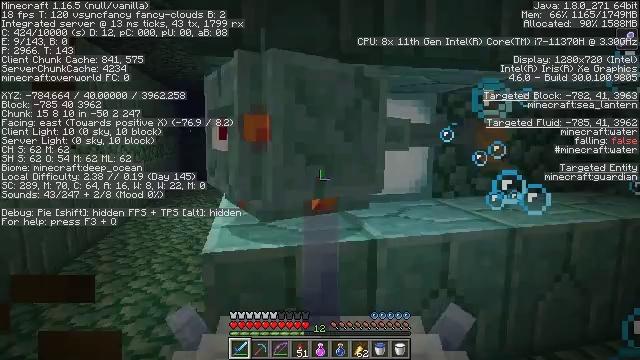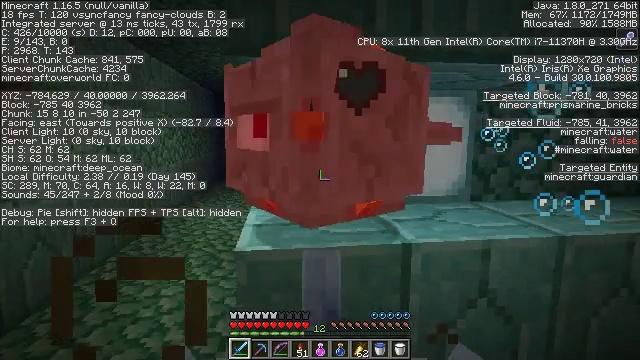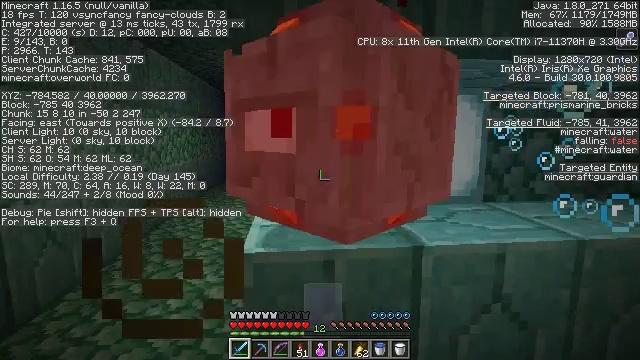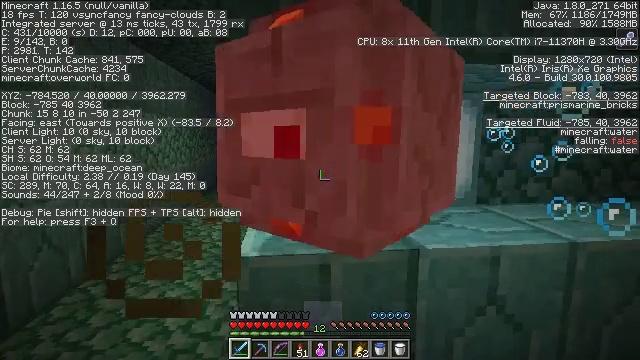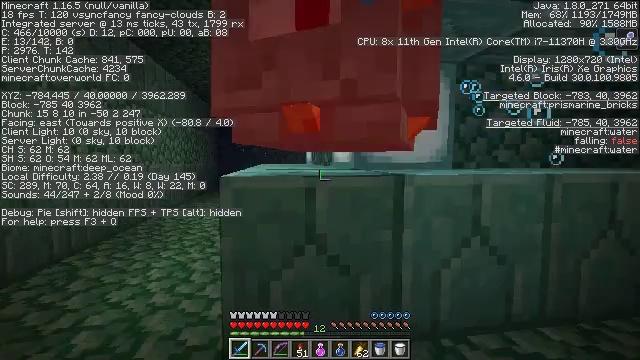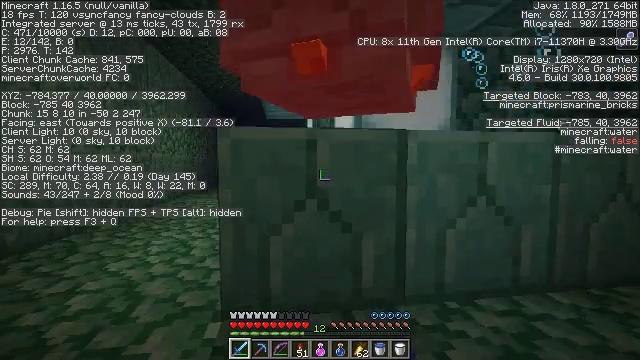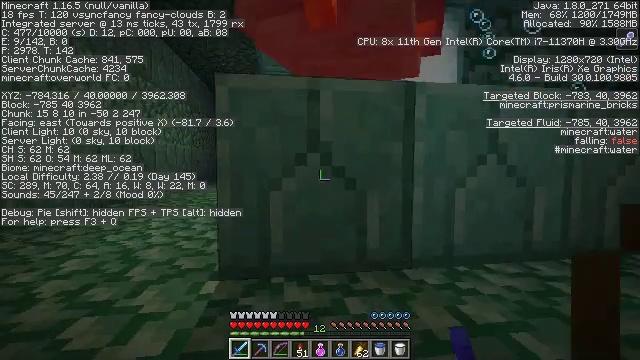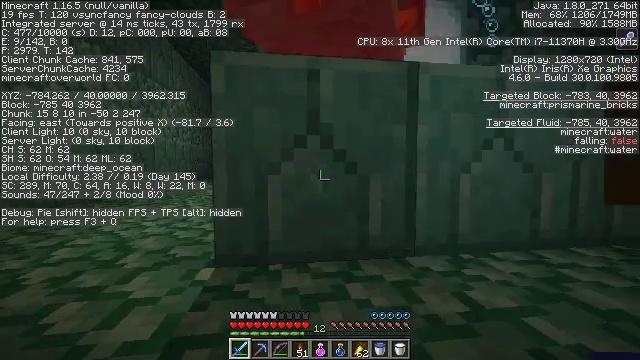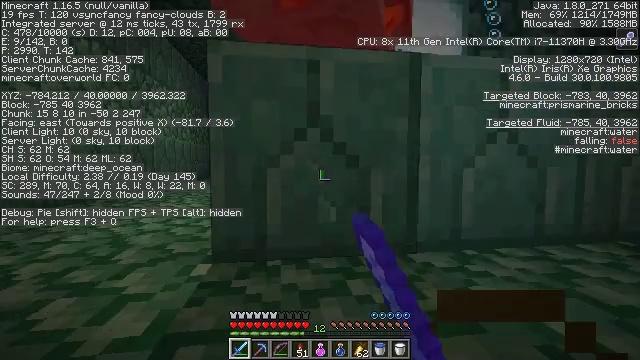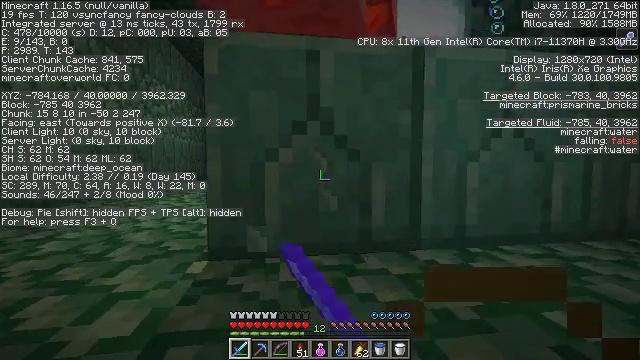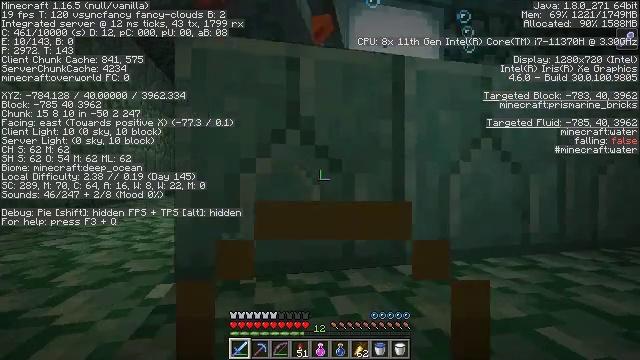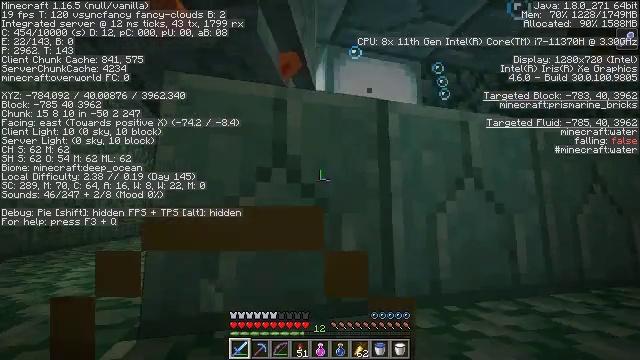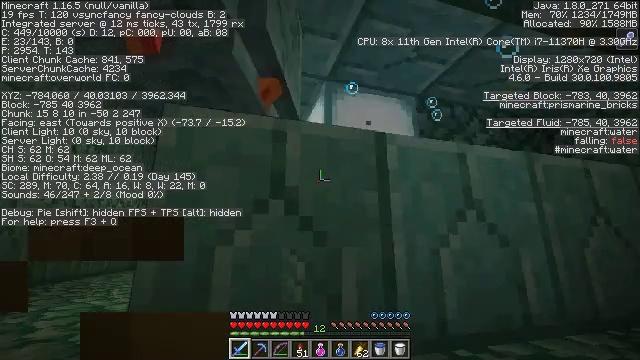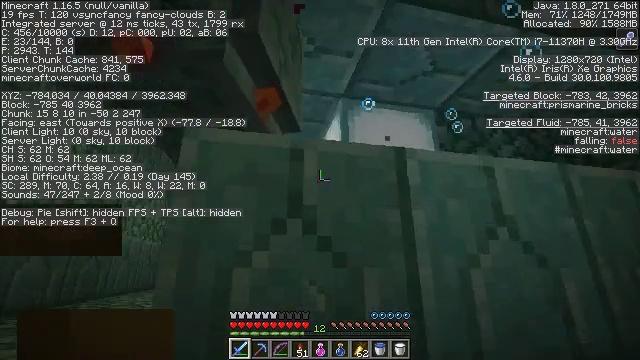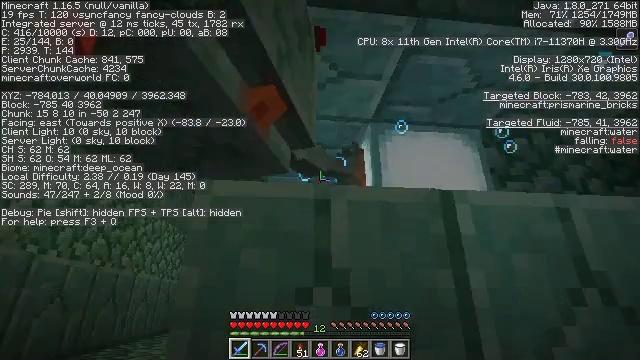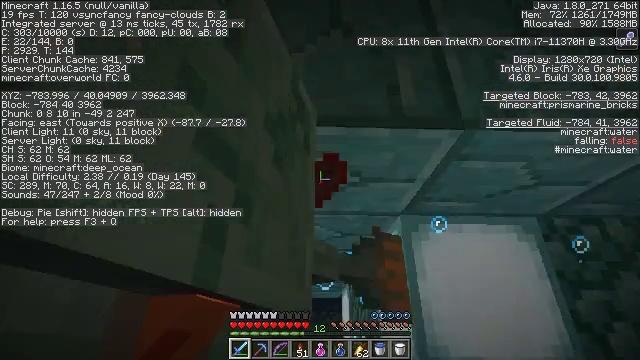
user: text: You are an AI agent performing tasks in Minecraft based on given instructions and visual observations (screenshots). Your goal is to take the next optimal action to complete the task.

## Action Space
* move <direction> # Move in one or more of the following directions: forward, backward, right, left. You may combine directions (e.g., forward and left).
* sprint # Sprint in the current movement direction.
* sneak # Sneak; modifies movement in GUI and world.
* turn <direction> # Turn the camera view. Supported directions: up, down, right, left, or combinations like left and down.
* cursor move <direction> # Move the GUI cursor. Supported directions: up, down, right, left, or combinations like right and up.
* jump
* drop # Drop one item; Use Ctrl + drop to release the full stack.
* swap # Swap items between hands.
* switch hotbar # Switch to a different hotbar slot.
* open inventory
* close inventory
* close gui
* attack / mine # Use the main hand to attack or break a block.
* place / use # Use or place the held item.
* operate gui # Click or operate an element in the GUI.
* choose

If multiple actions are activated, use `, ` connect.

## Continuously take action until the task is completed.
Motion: motion action
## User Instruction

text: Eliminate the guardian.
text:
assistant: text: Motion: move forward, turn left
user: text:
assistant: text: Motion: move forward, sprint, turn left
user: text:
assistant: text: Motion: move forward, sprint
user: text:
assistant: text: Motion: move forward, turn right and up
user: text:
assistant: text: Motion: no_op
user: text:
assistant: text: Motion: no_op
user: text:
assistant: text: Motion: attack / mine
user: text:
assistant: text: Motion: attack / mine
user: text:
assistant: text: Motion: attack / mine
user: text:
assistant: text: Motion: turn right and up
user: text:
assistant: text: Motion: turn right and up
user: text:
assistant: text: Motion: turn up
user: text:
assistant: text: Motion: turn left and up
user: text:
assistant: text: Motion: turn left and up
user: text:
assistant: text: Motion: turn left and up
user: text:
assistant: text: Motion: turn left and up
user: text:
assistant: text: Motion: turn left
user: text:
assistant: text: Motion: move forward, turn left and down
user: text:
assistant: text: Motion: move forward, turn left
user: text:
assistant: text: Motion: move forward, turn left and down
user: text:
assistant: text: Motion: move forward, turn left and down, attack / mine
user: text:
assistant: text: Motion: turn left and down, attack / mine
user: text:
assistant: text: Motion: turn left and down, attack / mine
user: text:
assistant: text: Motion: turn left and down
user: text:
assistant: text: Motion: turn left and down
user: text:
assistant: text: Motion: no_op
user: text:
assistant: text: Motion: turn down, attack / mine
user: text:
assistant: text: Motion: attack / mine
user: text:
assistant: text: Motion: turn left and down, attack / mine
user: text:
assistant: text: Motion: turn left